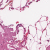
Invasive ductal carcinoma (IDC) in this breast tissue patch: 0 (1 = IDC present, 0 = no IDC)